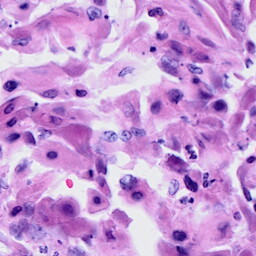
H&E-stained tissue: Cervix